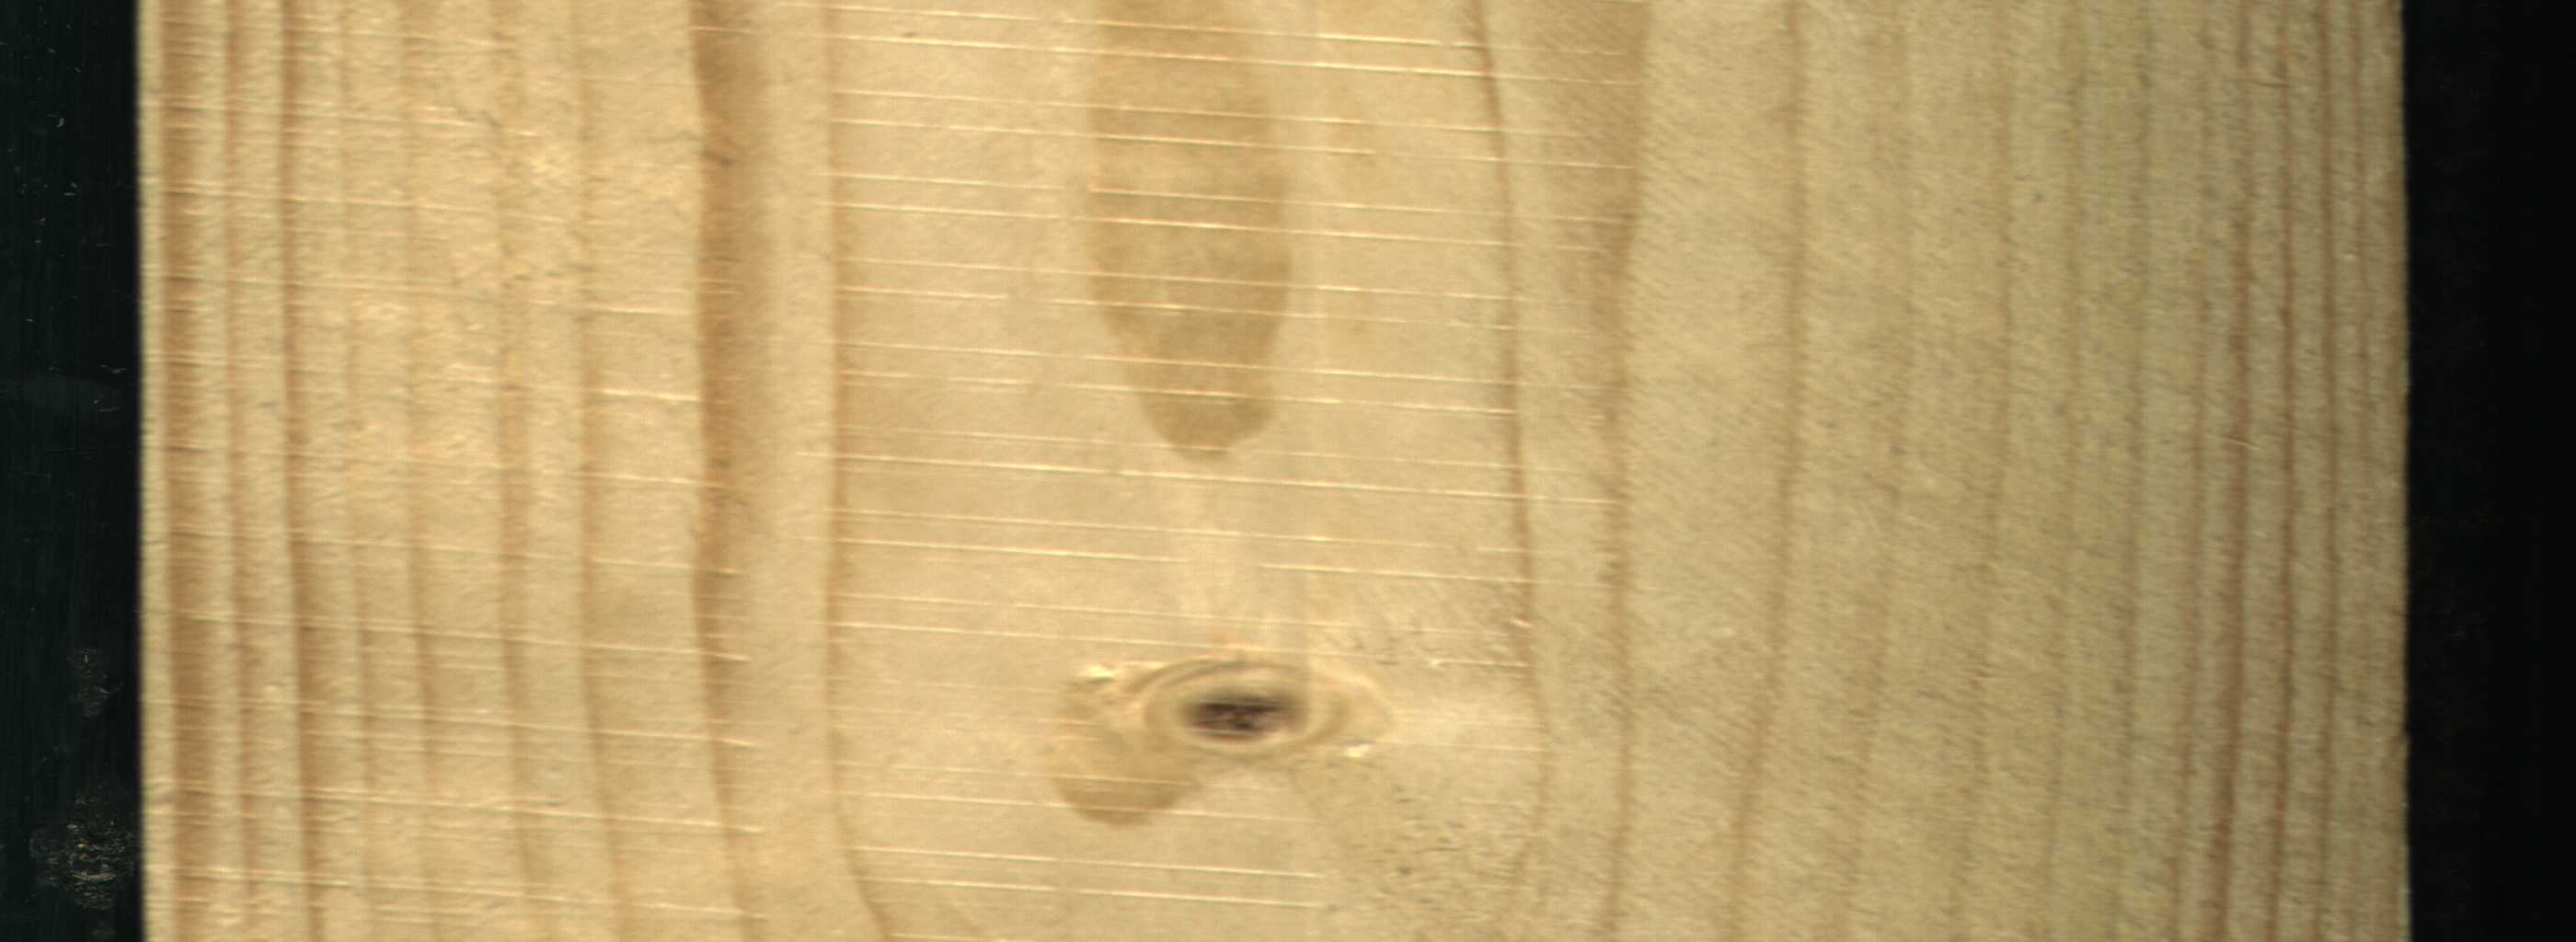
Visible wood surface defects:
Live_Knot